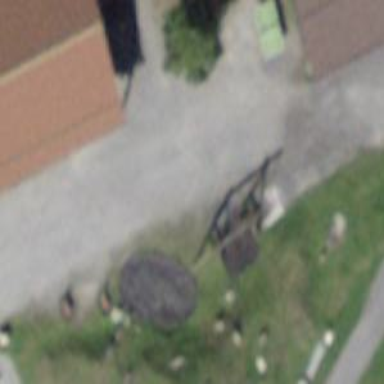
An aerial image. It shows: Playground with swings.